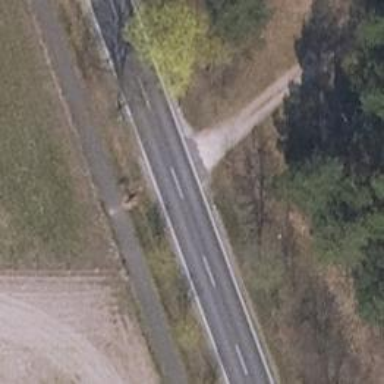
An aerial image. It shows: Secondary road with asphalt surface.